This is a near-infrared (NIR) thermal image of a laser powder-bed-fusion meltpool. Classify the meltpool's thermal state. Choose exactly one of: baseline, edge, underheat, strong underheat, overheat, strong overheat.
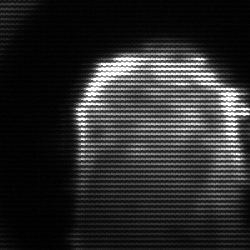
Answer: baseline